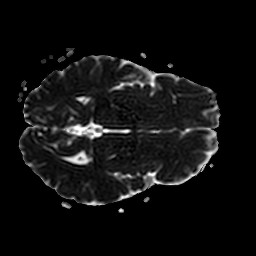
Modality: ADC
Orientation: axial
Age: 29
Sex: male
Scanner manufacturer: philips
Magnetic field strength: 3 T
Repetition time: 5.012 s
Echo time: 0.07459 s